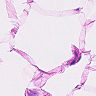
Metastatic tissue present: no